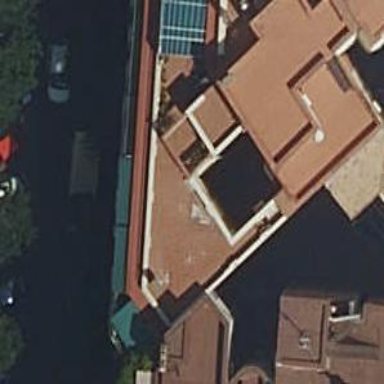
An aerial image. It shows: Part of building.